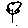
Label: flower